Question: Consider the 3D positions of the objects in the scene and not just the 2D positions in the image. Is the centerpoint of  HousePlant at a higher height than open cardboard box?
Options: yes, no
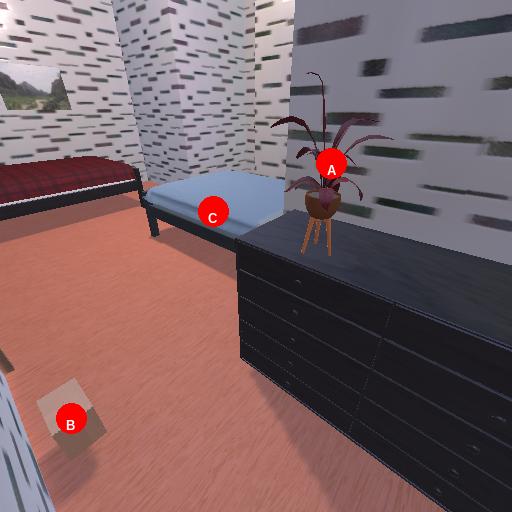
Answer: yes